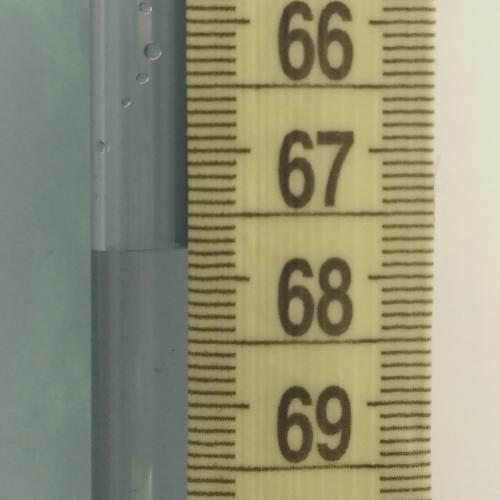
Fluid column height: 67.8 cm